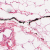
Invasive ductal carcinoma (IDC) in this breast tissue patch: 0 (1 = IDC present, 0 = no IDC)